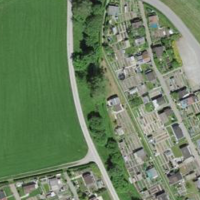
EUNIS habitat code: 53
Species observed at this site:
Lonicera acuminata